Field crop: maize
Growth stage: 2
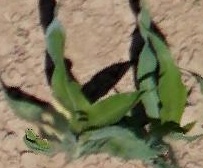
Species: maize